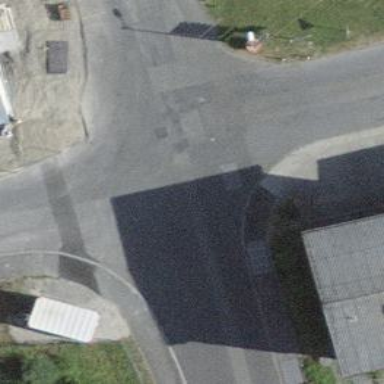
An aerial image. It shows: Road with "give way" sign.